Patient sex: M
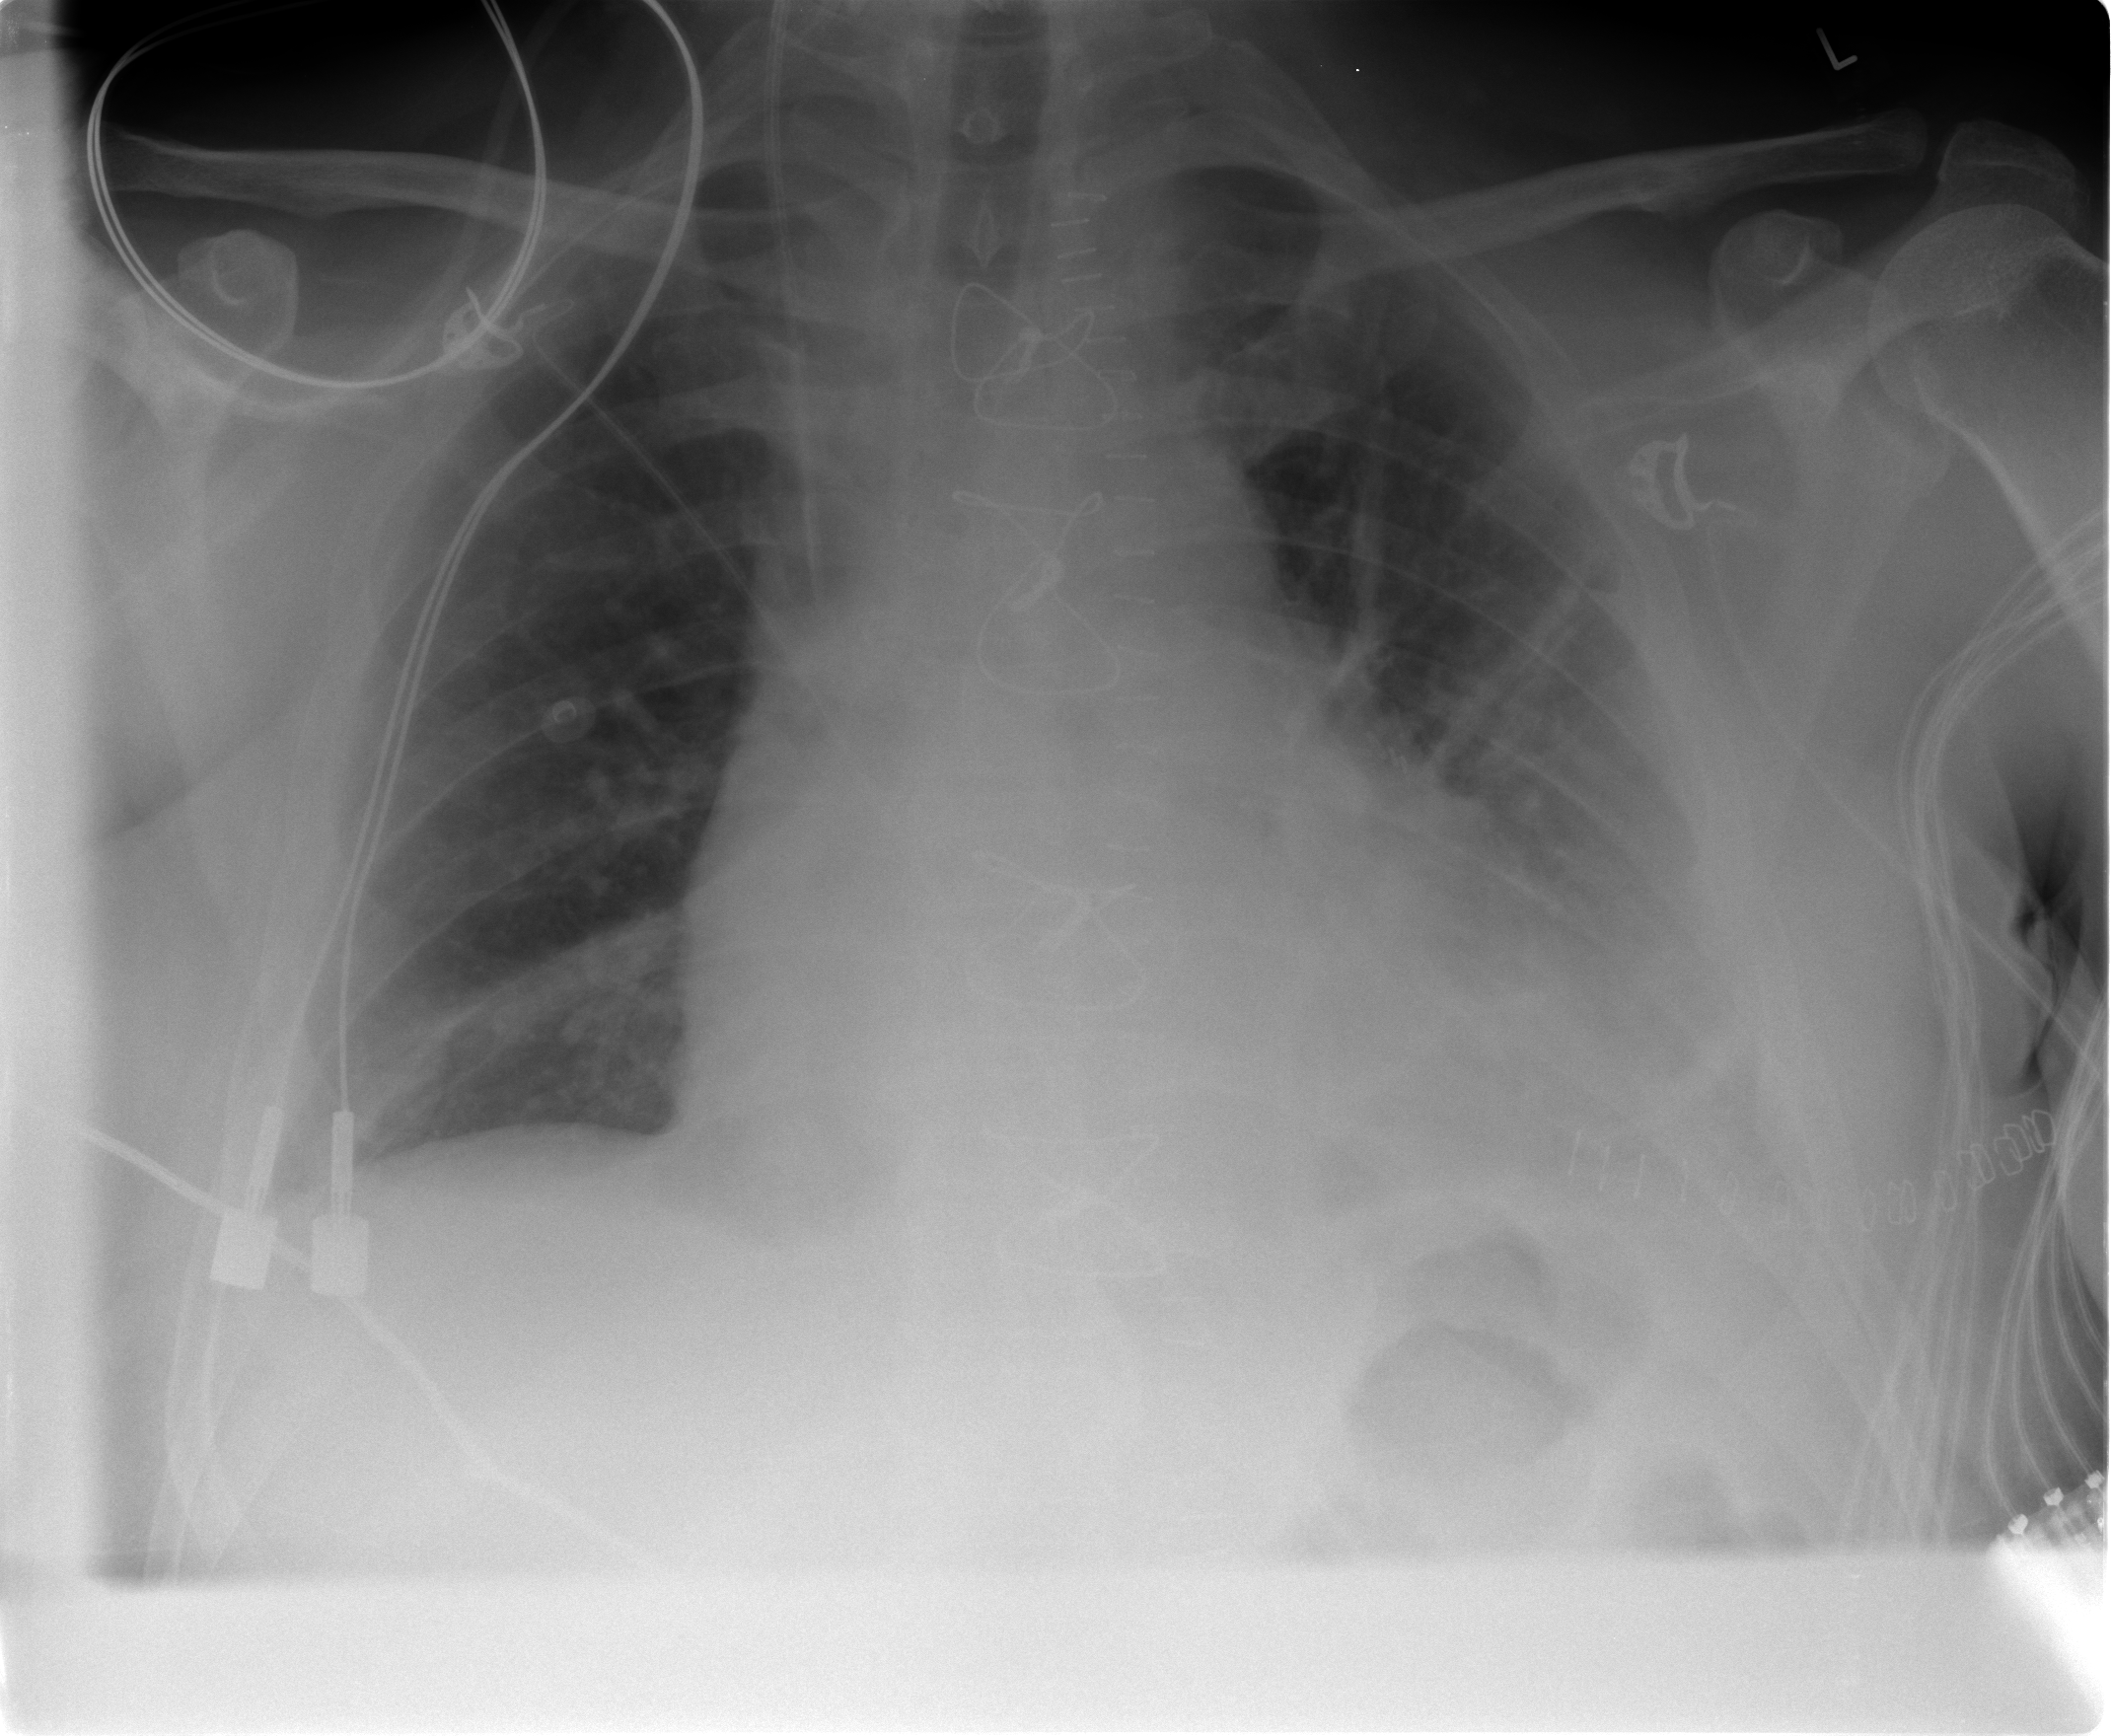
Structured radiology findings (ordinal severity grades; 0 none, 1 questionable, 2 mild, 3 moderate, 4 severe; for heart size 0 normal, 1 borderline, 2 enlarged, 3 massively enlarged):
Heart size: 2
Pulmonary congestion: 3
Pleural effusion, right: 0
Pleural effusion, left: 2
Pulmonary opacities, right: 0
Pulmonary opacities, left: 0
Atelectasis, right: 2
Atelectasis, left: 3